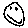
Label: smiley face